Question: I'm having problem with my code not sure if it's a bug or there is something wrong with my code.
'''
#include <iostream>
#include <iomanip>
using namespace std;
int main()
{
cout << setfill('*') << setw(80) << "*";
cout << setw(21) << "Mt.Pleasant Official Billing Statement" << endl;
cout << setfill('*') << setw(80) << "*" << endl;
return 0;
}
'''
Adding manual spaces works but I want to add spaces programmatically but when I tested the application this what it looks like :

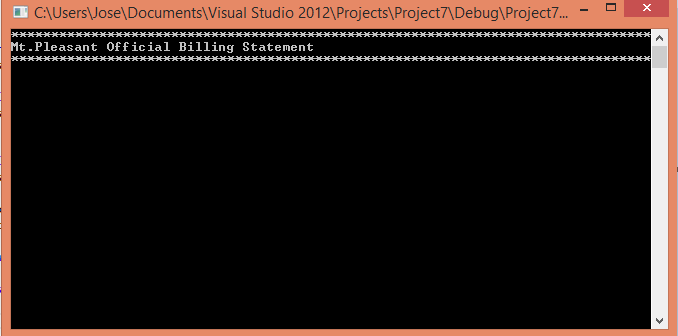
Answer: <URL> move the text but sets the minimum width it should take
To achieve what you have in mind you should experiment with a bigger value since your string is longer than 21 characters, e.g.
'''
cout << setfill('*') << setw(80) << "*" << endl;
cout << setfill(' ') << setw(56) << "Mt.Pleasant Official Billing Statement" << endl;
cout << setfill('*') << setw(80) << "*" << endl;
'''
Output:
'''
********************************************************************************
Mt.Pleasant Official Billing Statement
********************************************************************************
'''